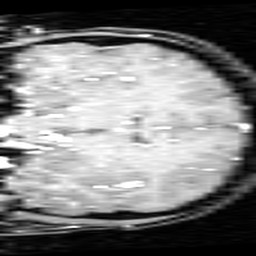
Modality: inplaneT1
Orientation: coronal
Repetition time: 0.2 s
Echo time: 0.0036 s